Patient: sex M, age 55
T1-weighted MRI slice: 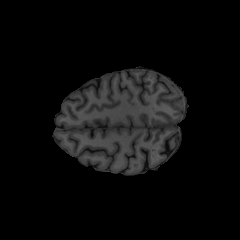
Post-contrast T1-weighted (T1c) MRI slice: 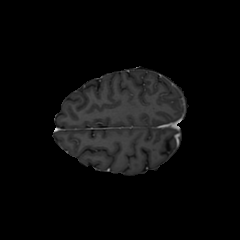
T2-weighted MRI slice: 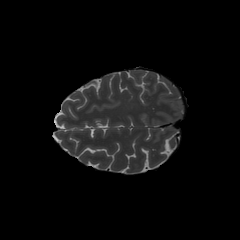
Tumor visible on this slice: yes
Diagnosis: Glioblastoma, IDH-wildtype
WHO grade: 4